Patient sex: F
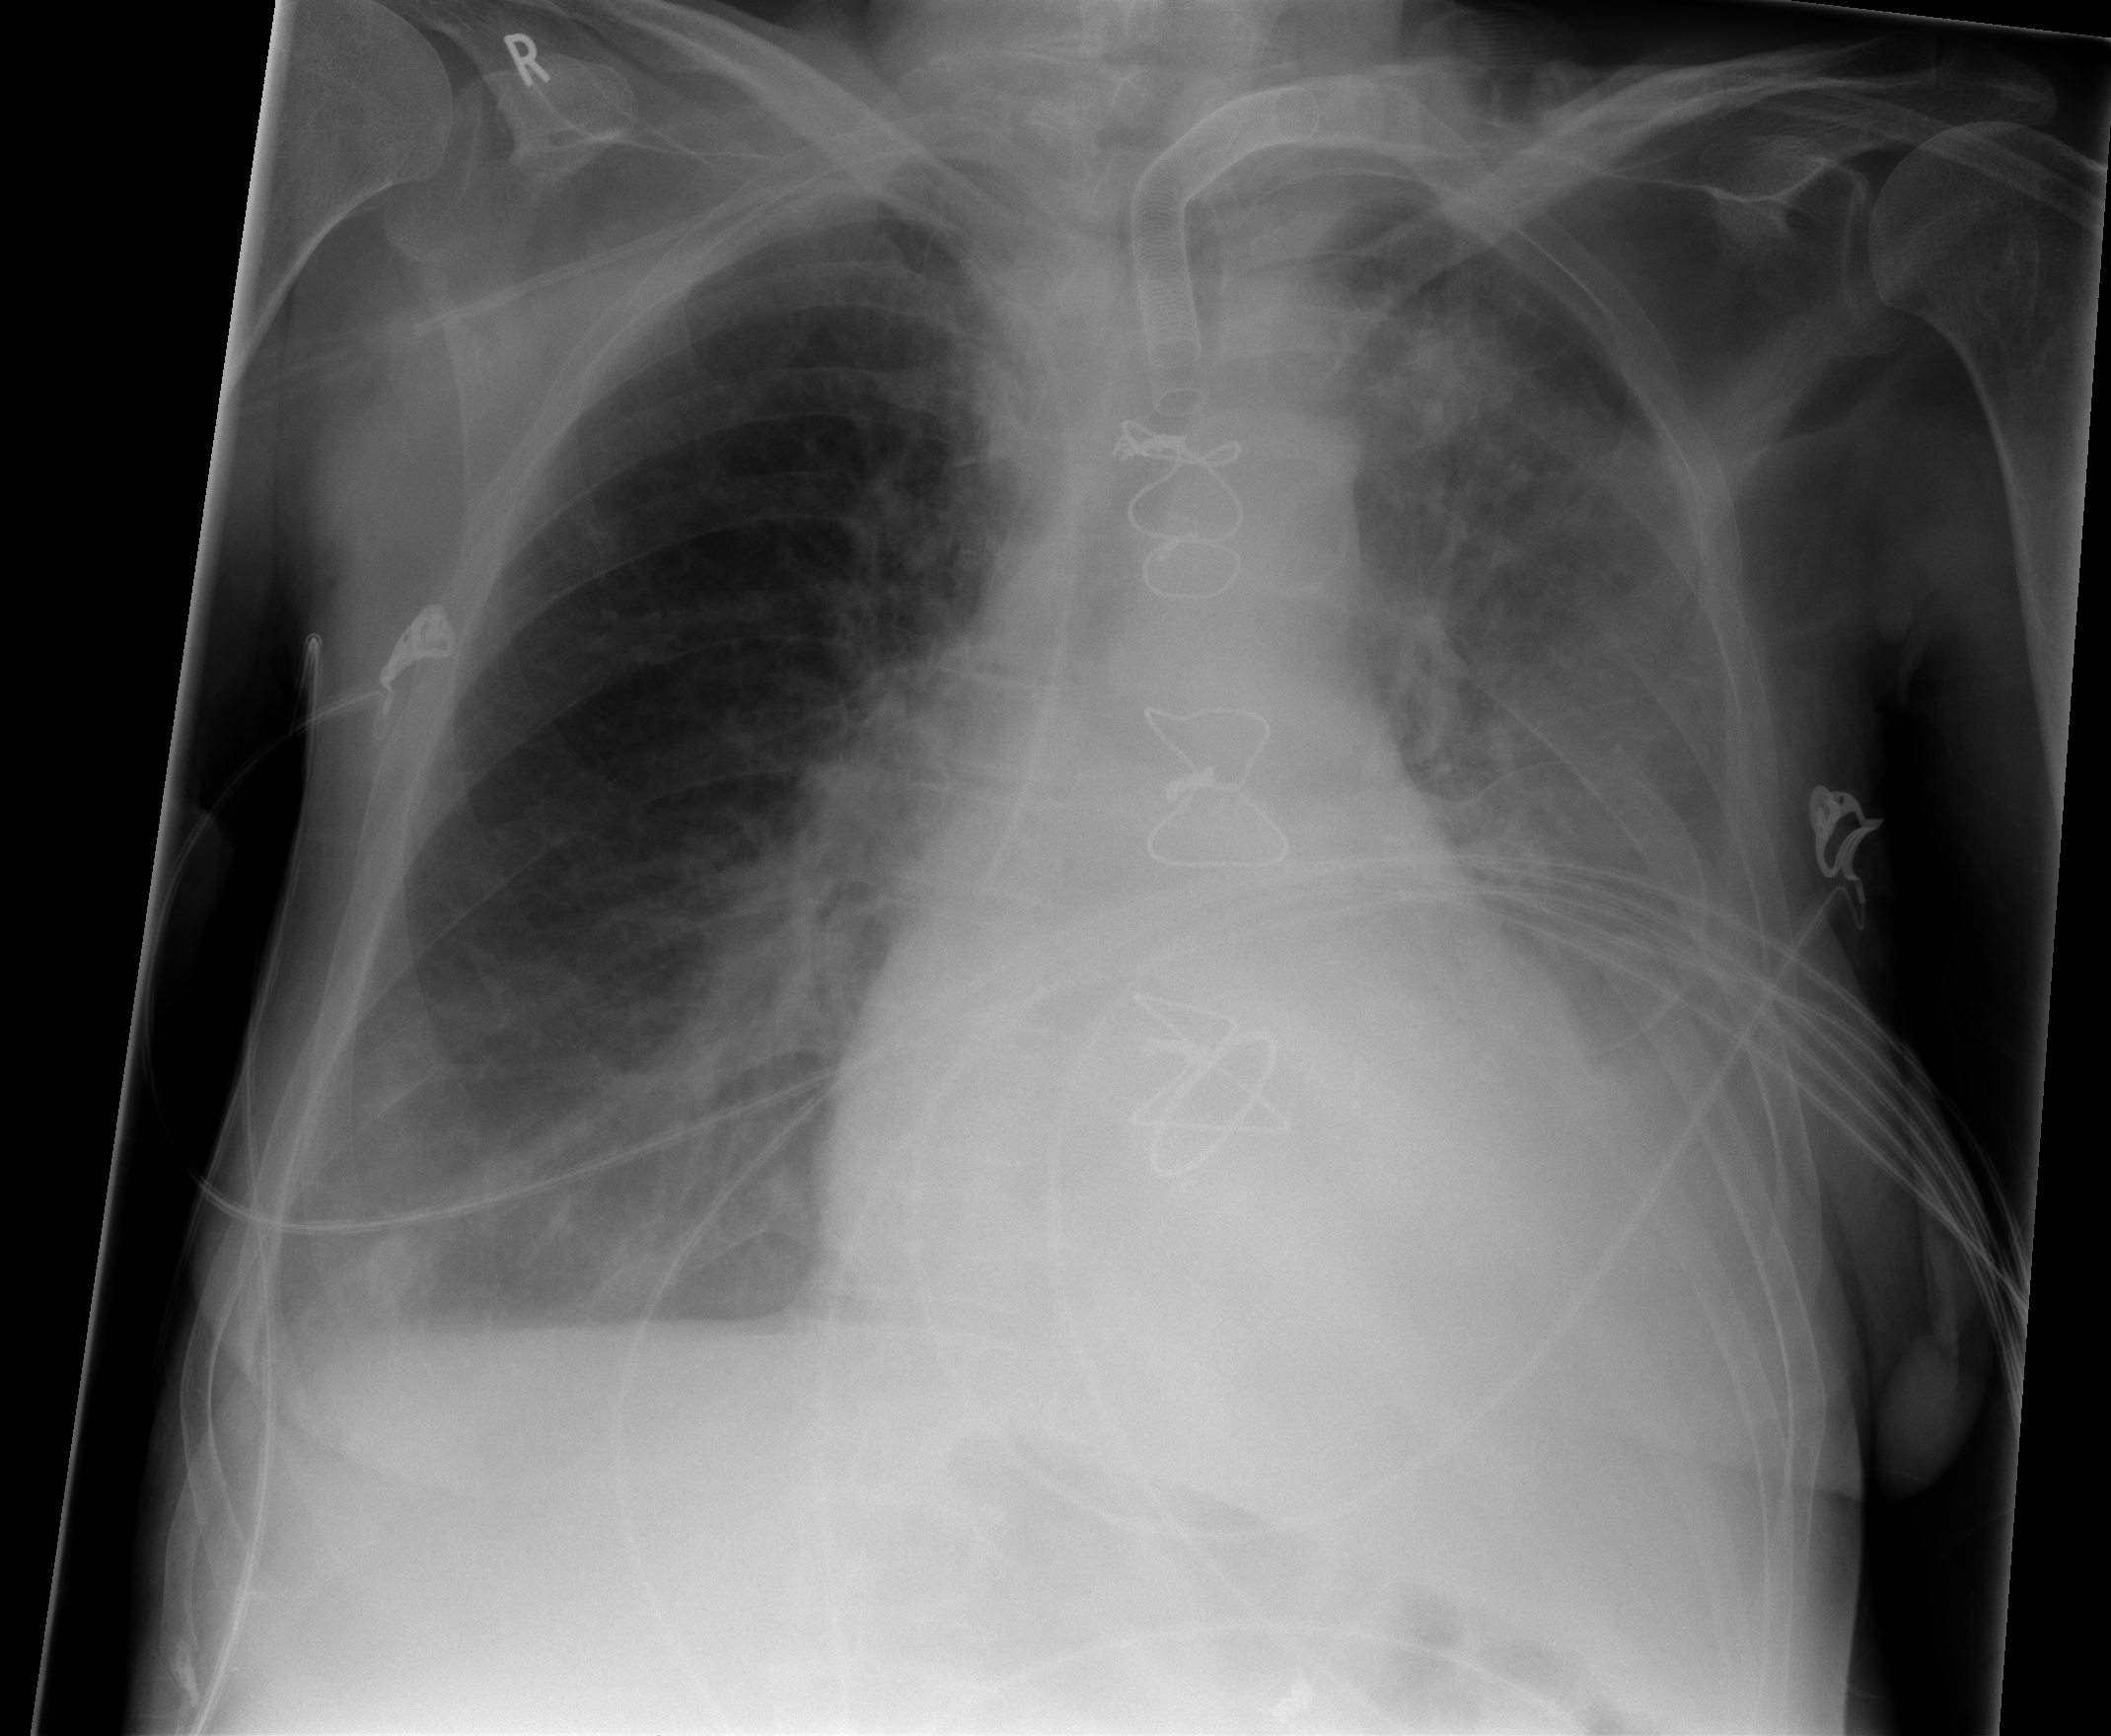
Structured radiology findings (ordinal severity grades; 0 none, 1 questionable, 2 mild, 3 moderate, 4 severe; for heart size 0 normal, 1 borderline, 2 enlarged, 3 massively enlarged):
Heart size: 2
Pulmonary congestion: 2
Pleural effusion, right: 2
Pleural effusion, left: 3
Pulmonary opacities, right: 0
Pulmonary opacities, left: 2
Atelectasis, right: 2
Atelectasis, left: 2